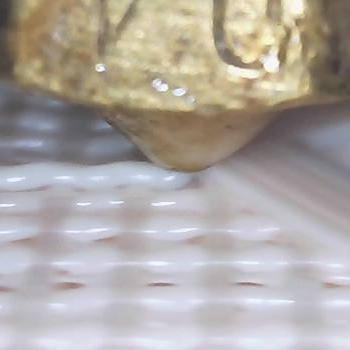
Flow rate: 149%